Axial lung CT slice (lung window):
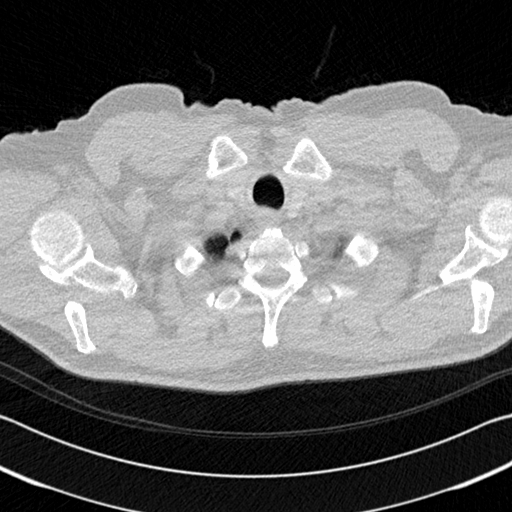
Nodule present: no